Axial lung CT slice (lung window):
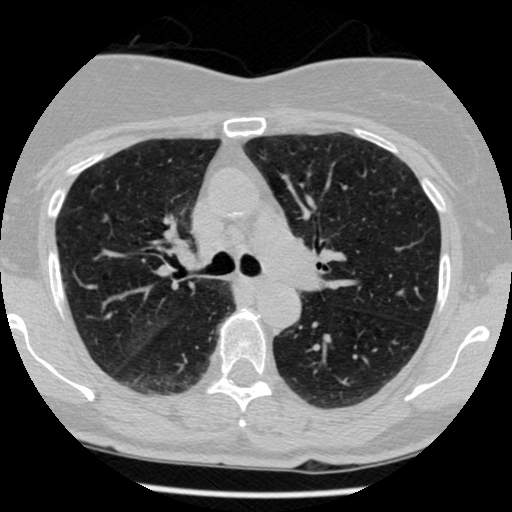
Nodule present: no